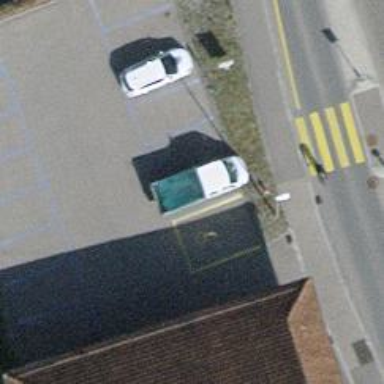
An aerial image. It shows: Car-sharing service available at this location.